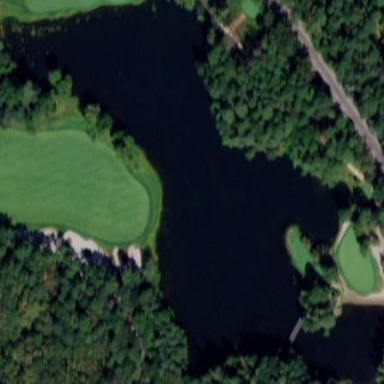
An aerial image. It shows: Water hazard on golf course.